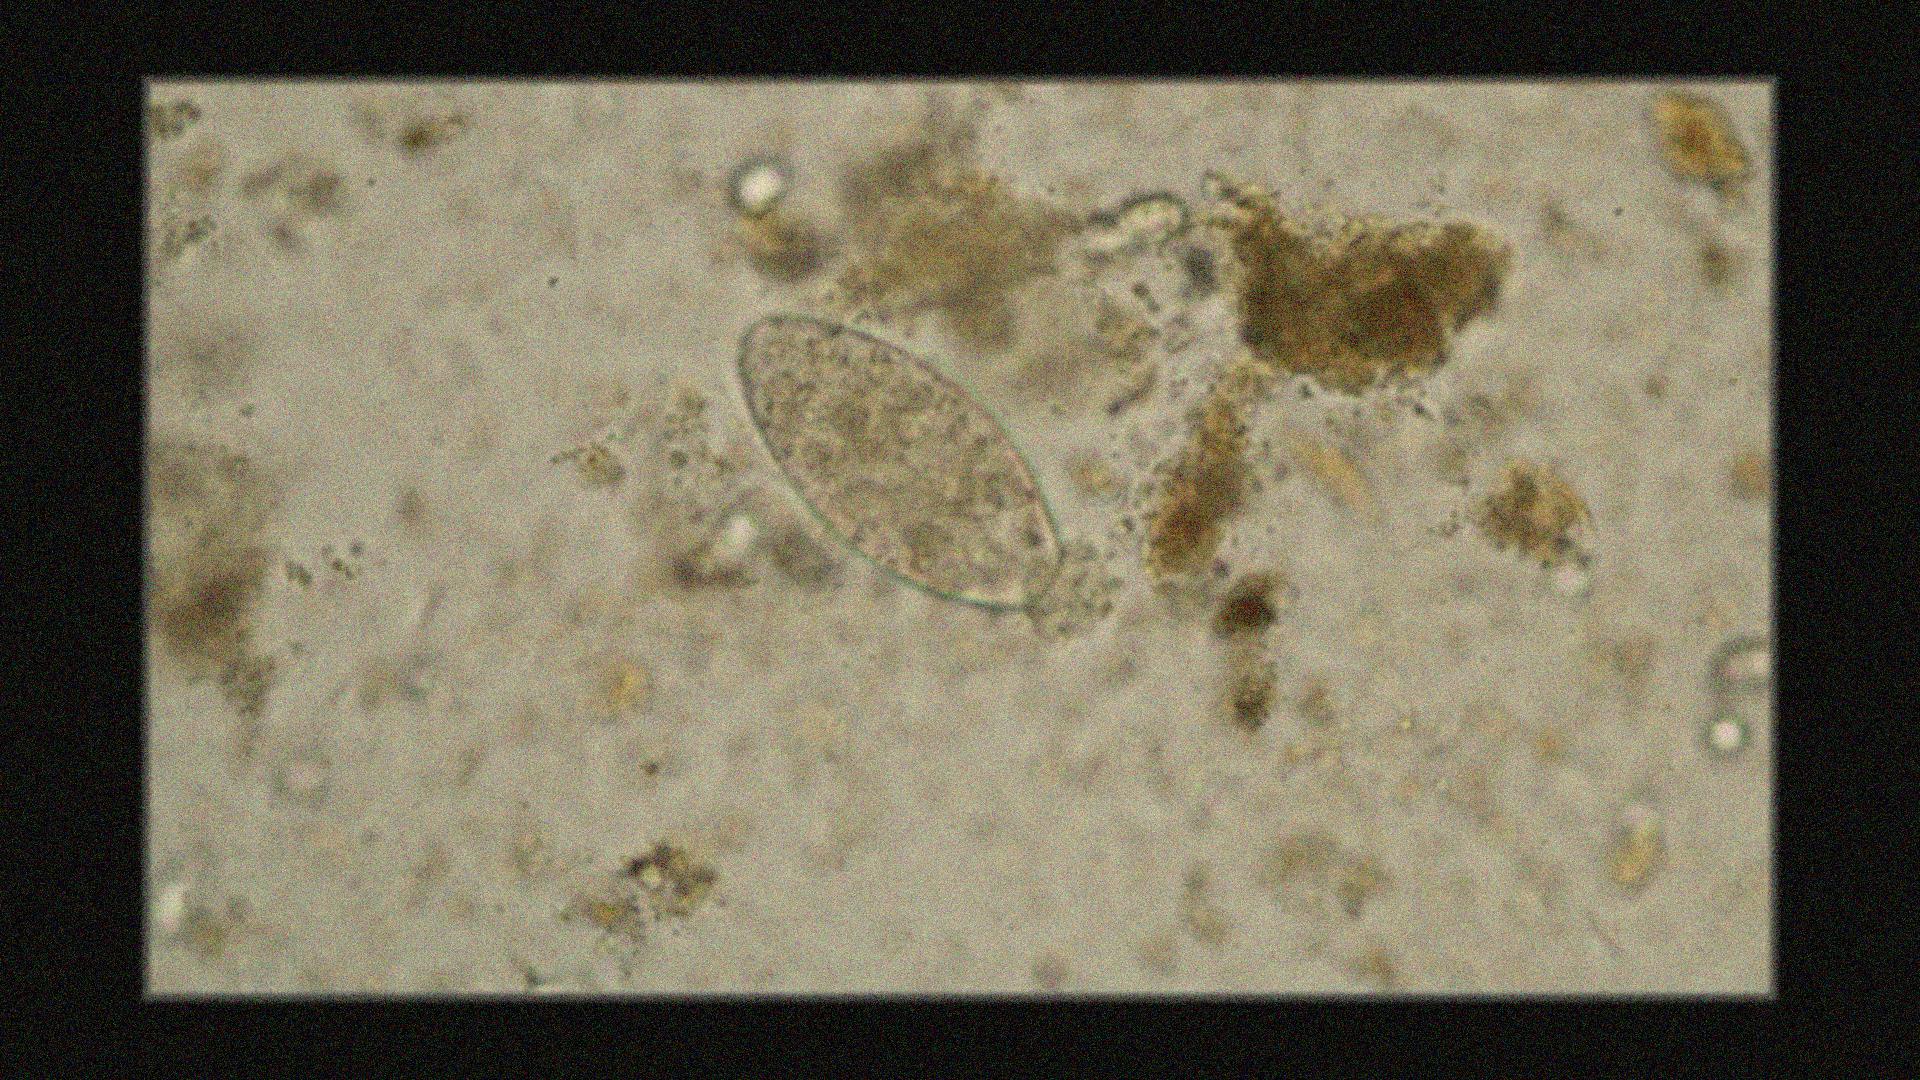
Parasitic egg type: Fasciolopsis buski